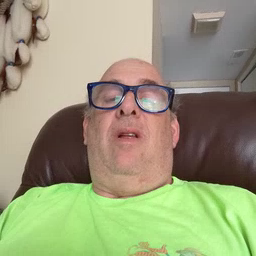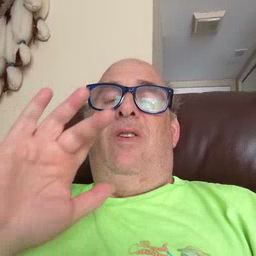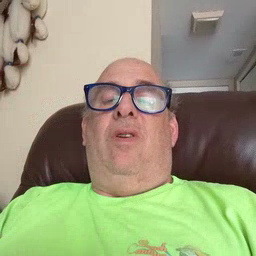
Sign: touch